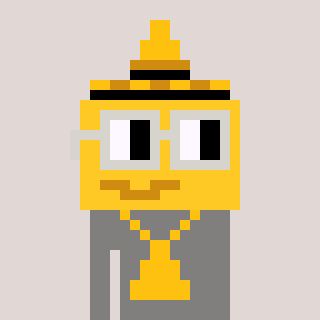
a pixel art character with square light gray glasses, a mustard-shaped head and a bluegrey-colored body on a warm background